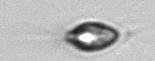
Label: Chrysochromulina